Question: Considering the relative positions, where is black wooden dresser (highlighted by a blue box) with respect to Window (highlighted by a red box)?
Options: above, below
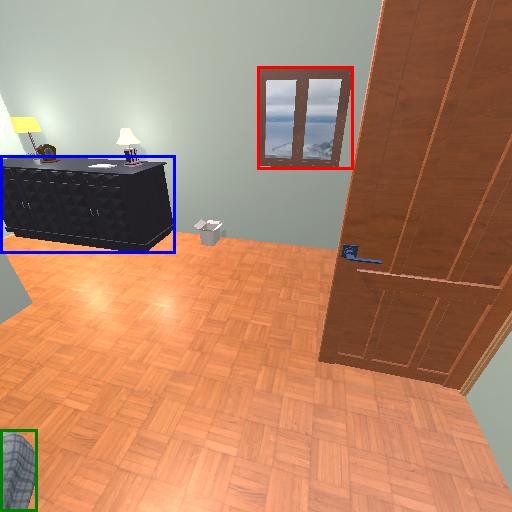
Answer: above